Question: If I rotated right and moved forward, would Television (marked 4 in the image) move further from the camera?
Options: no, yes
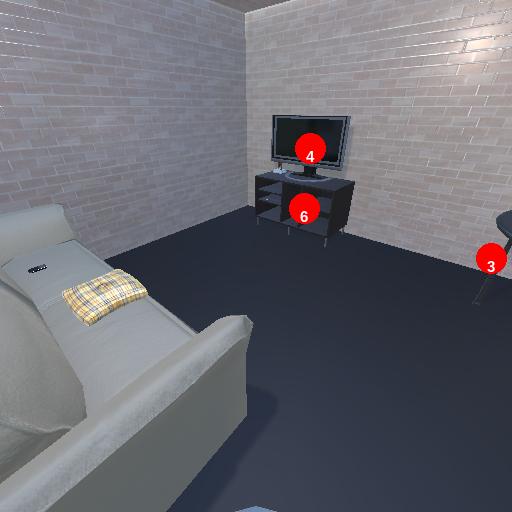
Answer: no